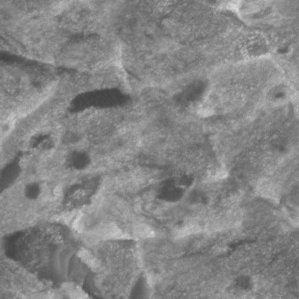
Label: non_frost